Question:
My code is here please look it. I have try my option but stuck in this.
<URL>
What i do and please share me best solution. I'm stuck from last 2 weeks. in this problem please help me
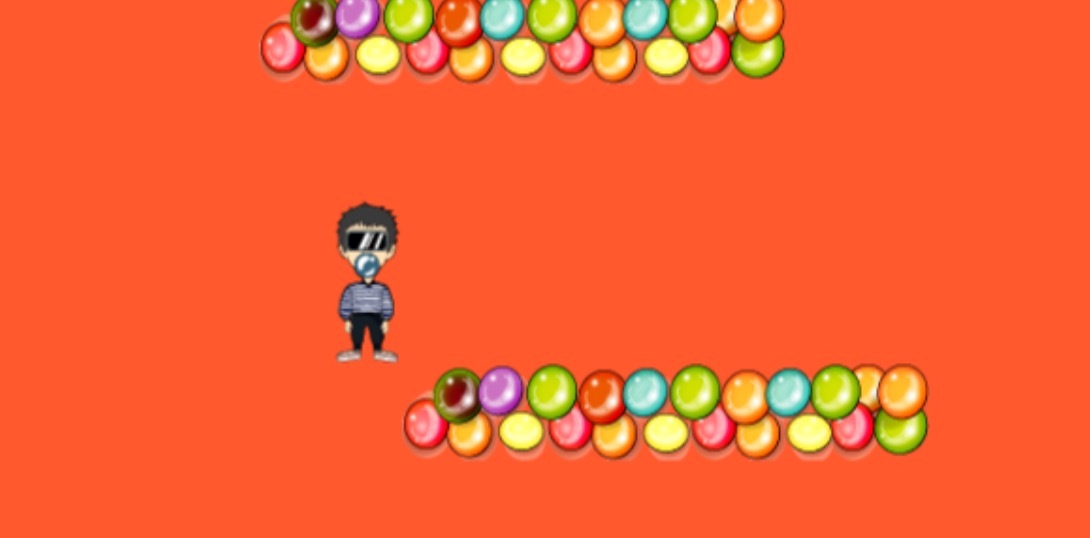
Answer: As mention in a previews comment , the problem is the bounding-box of the physics objects.
It could be the player or the platform, depending on the images.
To know for sure turn on the debug information('debug: true') in the 'config' of the Phaser Game Object. <URL>
And than adjust the size of the bounding box. _(a nice demo can be found here: <URL>
I here you can see what I mean in action.
'setSize''setOffset'
'''
var config = {
type: Phaser.AUTO,
width: 536,
height: 183,
scene: {
create: create
},
physics: {
default: 'arcade',
arcade: {
gravity:{y:100},
//show debug information
debug: true
}
},
banner: false
};
function create () {
// JUST FOR DEMO START
let graphics = this.make.graphics();
graphics.fillStyle(0xffffff);
graphics.fillRect(10,5,10,25);
graphics.generateTexture('player', 30, 30);
// JUST FOR DEMO END
let platform = this.add.rectangle(150, 120, 100, 20, 0x00ff00)
.setOrigin(0, 1);
this.physics.add.existing(platform)
.body
.setImmovable(true)
.setAllowGravity(false);
let player = this.add.image(136, 50, 'player')
.setOrigin(.5, 1)
.setTint(0xff0000);
this.physics.add.existing(player);
let player2 = this.add.image(136, 50, 'player')
.setOrigin(.5, 1);
this.physics.add.existing(player2)
.body
// CHANGE SIZE OFF PHYSICS BOX
.setSize(14, 25, false)
.setOffset(8, 5)
.setAllowGravity(false)
.setVelocityY(10)
this.physics.add.collider(player, platform);
this.physics.add.collider(player2, platform);
}
var game = new Phaser.Game(config);
'''
'''
<script src="https://cdn.jsdelivr.net/npm/phaser@3.55.2/dist/phaser.js">
</script>
'''
Depending on, if you player's or your platforms bounding-box is to big you will have to adjust it, or make images,